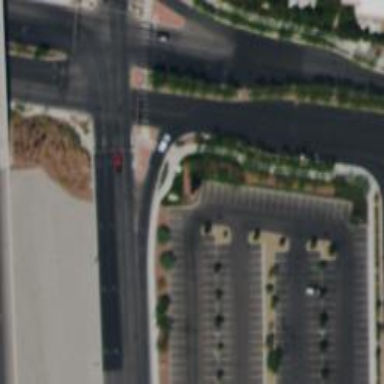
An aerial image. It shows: Asphalt road with primary link designation.